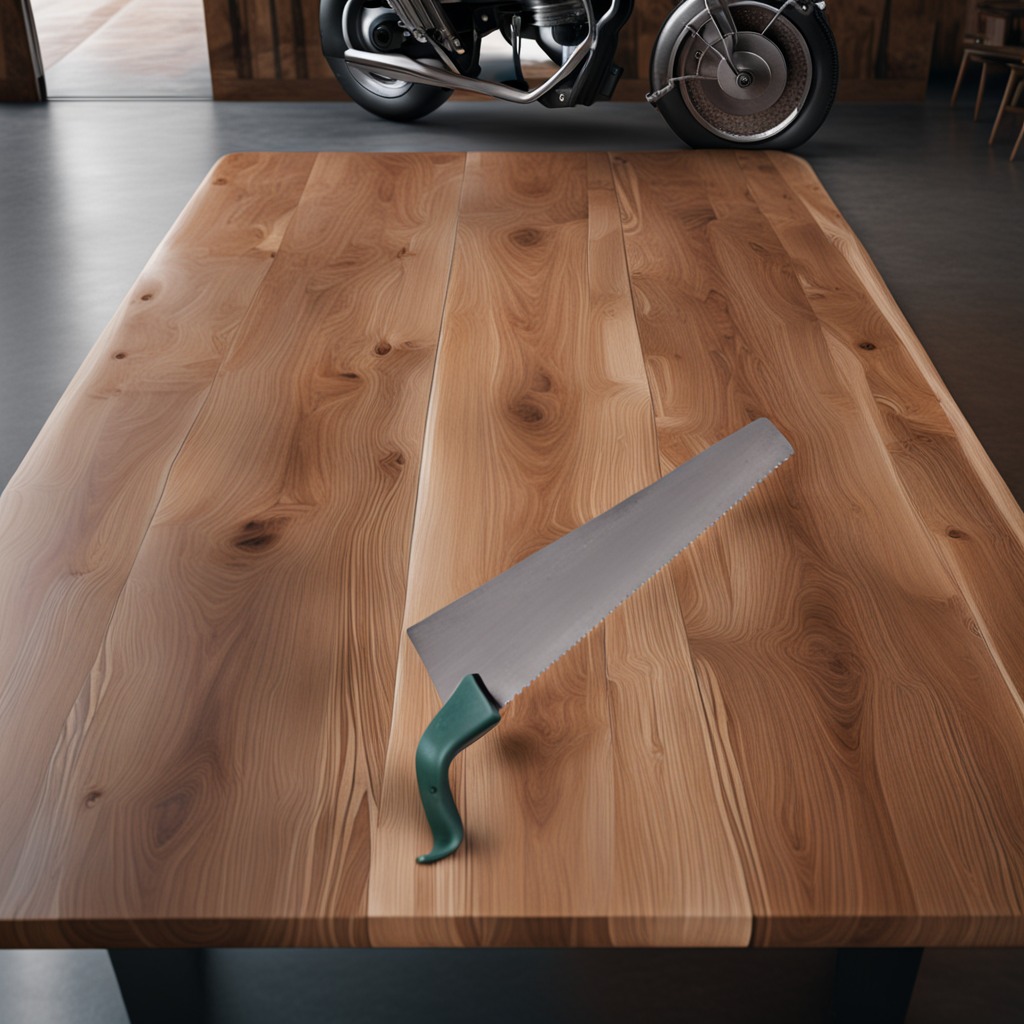
A metal saw is lying on the wooden table in the vintage motorcycle garage.